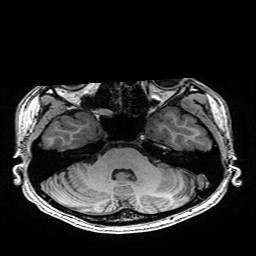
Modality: T1w
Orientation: coronal
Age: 22
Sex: female
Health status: healthy
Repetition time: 2.53 s
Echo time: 0.0034 s